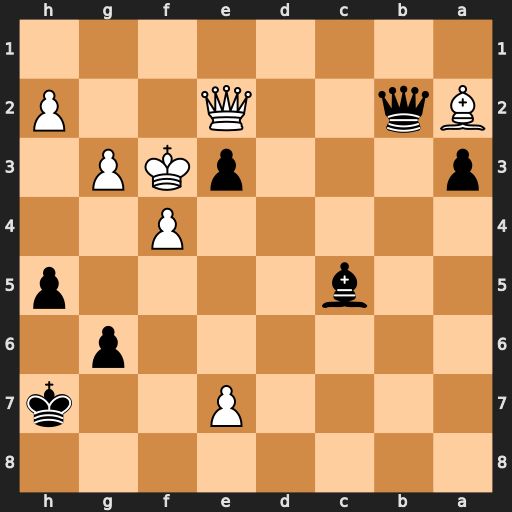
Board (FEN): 8/4P2k/6p1/2b4p/5P2/p3pKP1/Bq2Q2P/8
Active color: b
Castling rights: -
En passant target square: -
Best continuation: Qb7+ Bd5 Qxd5#